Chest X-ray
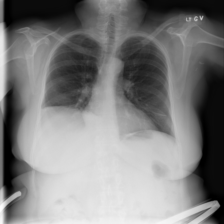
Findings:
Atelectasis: positive
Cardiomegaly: negative
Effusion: negative
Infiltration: negative
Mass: negative
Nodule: negative
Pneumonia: negative
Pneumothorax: negative
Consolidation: negative
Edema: negative
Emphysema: negative
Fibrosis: negative
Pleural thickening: negative
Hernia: negative